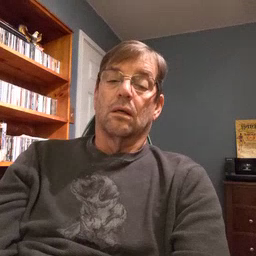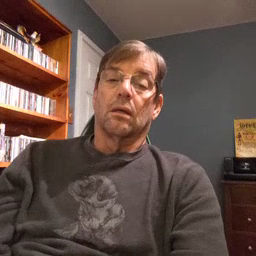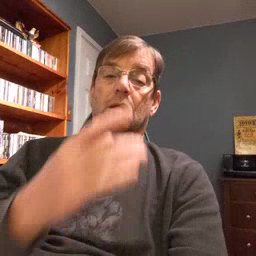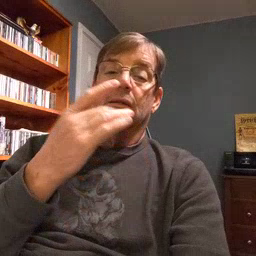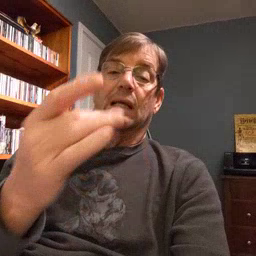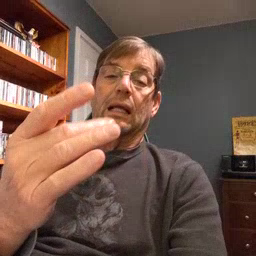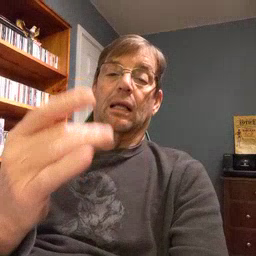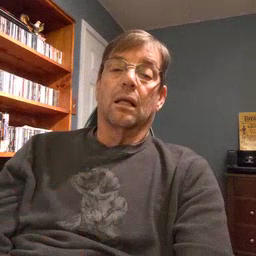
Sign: sticky